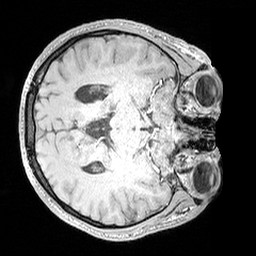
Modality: MP2RAGE
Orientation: axial
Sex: male
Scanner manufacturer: siemens
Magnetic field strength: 3 T
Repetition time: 5 s
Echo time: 0.00292 s